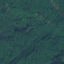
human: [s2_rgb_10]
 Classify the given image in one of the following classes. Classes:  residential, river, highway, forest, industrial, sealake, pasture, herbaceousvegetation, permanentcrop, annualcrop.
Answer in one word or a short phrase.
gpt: Forest